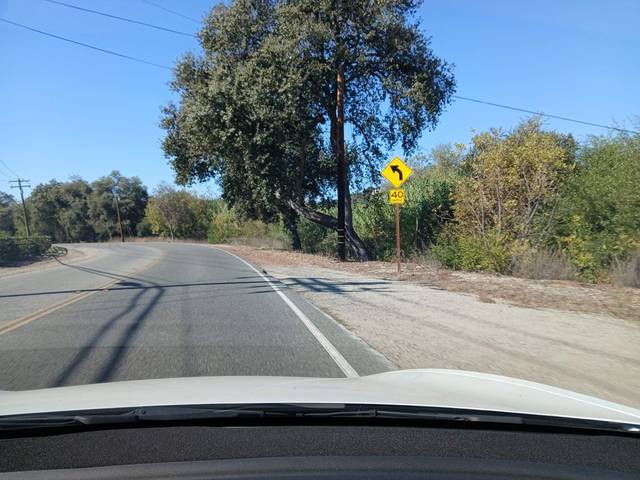
Region: United States
Coordinates: 34.435, -119.19